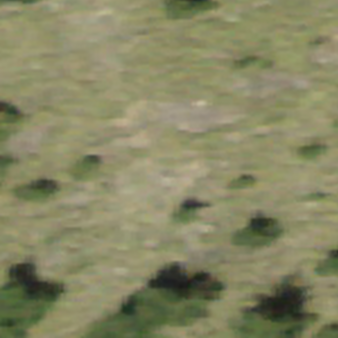
Label: other